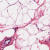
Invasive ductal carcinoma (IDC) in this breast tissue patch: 0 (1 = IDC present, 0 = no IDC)